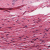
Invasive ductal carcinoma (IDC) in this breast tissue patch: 0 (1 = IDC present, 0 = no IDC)